Field crop: maize
Growth stage: 2
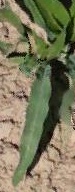
Species: maize